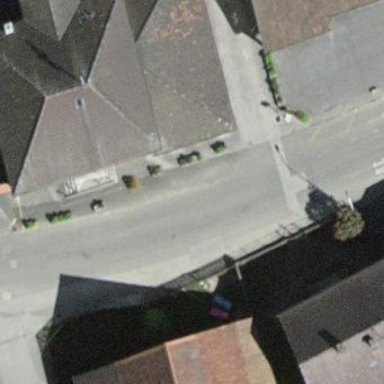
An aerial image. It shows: School building.